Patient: sex F, age 65
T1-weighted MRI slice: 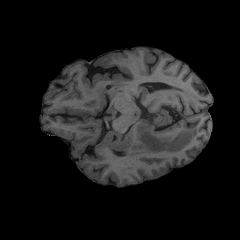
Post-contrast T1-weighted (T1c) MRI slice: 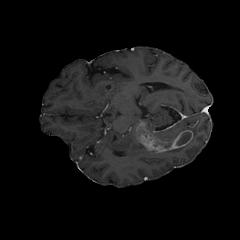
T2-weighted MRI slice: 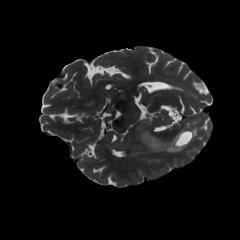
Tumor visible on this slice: yes
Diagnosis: Glioblastoma, IDH-wildtype
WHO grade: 4